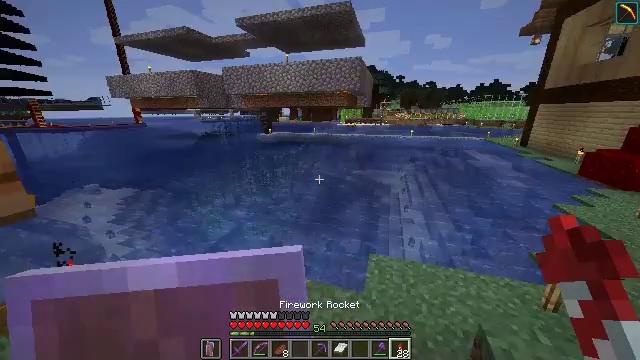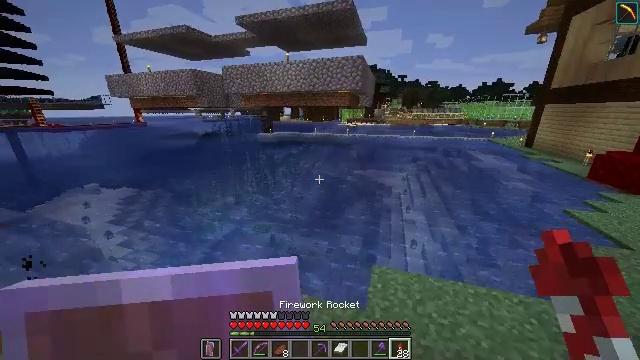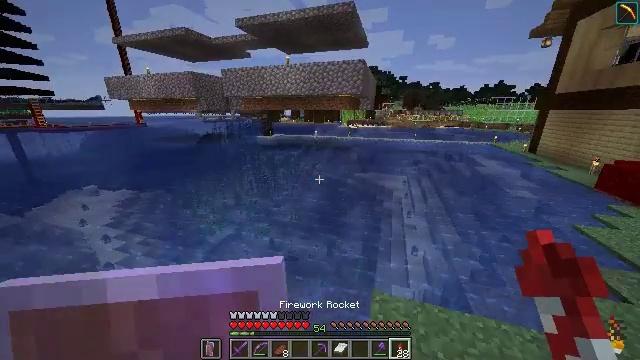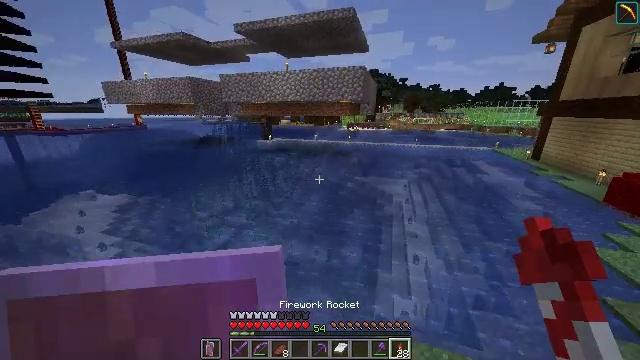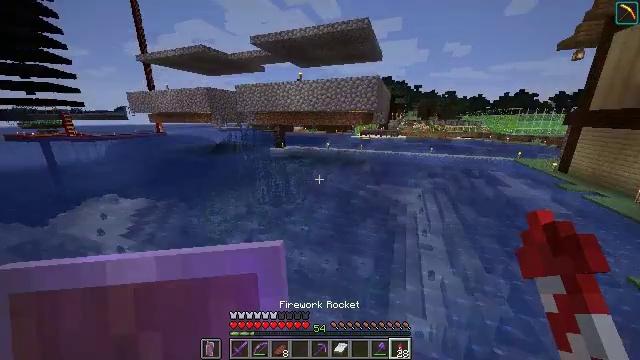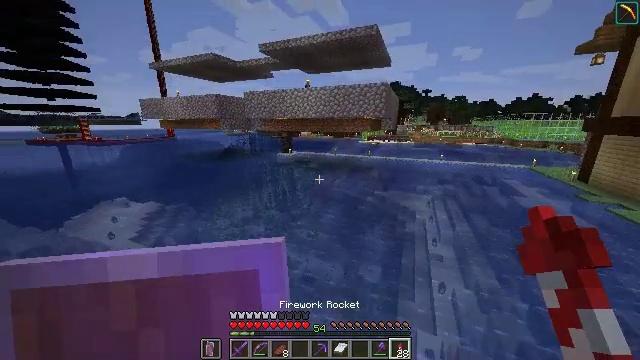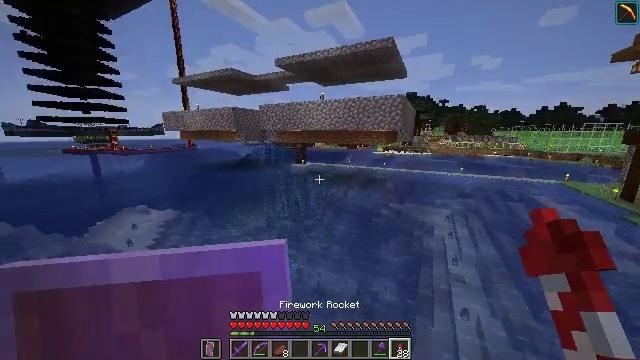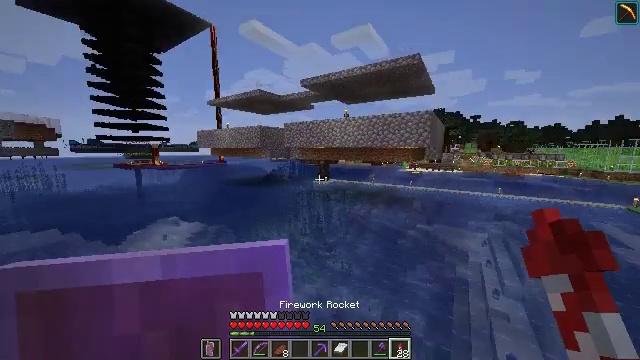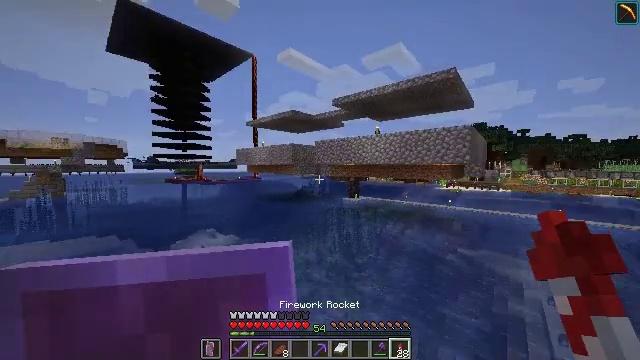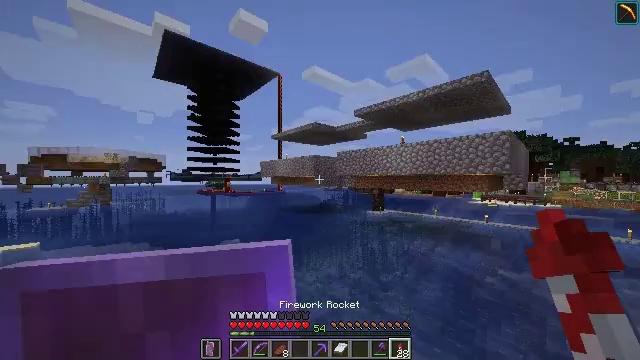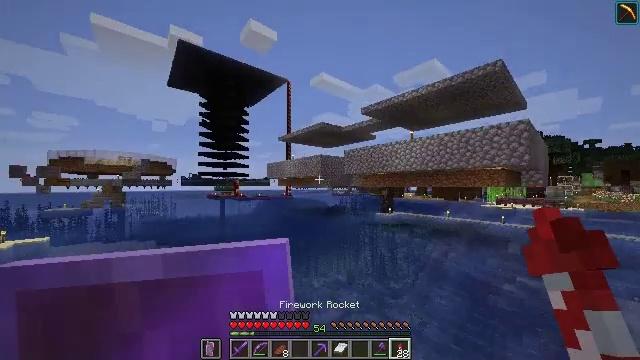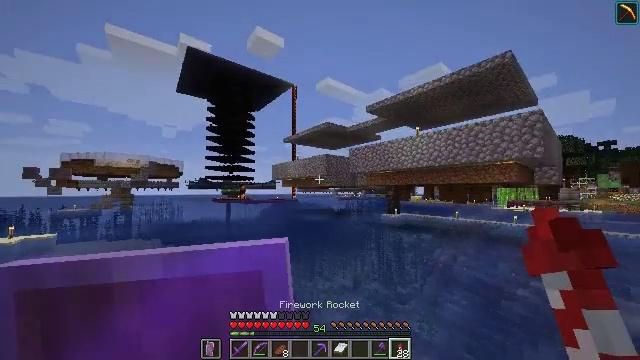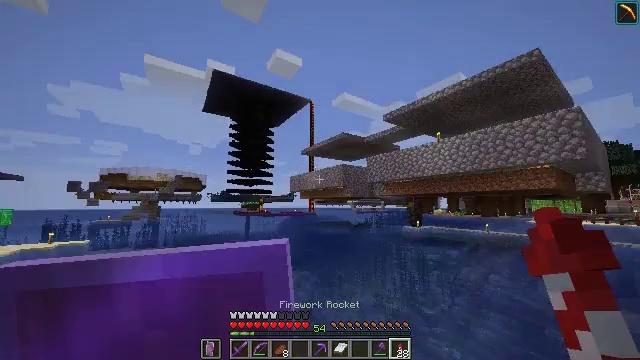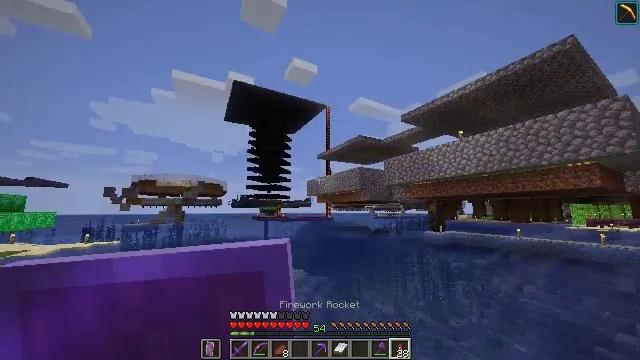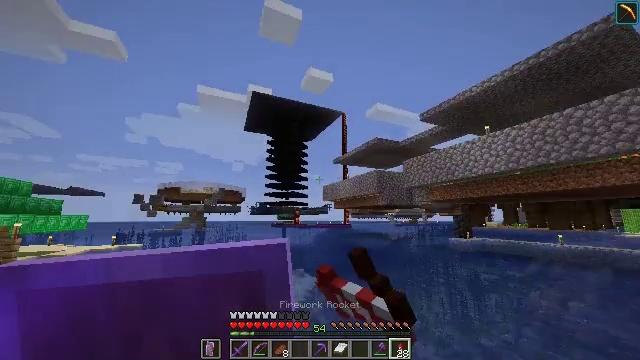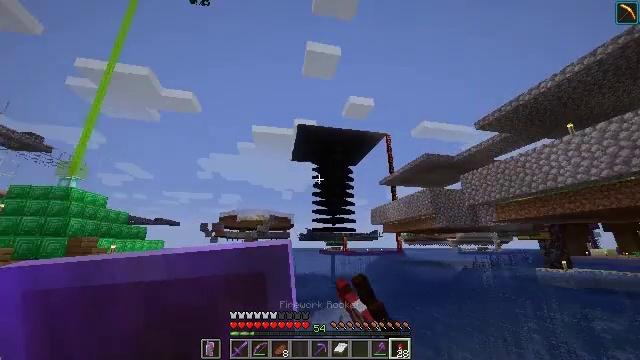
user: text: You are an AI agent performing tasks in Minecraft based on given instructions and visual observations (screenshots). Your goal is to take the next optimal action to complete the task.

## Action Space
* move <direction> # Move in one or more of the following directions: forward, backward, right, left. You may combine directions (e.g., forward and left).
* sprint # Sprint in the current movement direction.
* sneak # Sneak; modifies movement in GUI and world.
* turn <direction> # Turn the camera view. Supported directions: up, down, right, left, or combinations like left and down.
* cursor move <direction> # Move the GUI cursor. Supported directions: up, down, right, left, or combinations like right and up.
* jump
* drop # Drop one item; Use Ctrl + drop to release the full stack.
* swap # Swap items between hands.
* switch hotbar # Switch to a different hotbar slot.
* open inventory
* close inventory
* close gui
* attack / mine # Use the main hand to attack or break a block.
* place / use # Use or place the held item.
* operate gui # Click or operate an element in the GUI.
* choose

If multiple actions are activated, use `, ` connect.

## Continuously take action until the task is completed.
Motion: motion action
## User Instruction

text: In the crafting table, craft some paper.
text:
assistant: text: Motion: move forward, sprint
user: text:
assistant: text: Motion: move forward, sprint, jump
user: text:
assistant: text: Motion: move forward, sprint, jump
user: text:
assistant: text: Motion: move forward, sprint, turn left and up, jump
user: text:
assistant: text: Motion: move forward, sprint, turn left and up, jump
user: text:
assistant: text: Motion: move forward, sprint, turn left and up
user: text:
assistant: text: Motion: move forward, sprint, turn left and up
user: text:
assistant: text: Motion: move forward, sprint, turn left and up
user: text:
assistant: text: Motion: move forward, sprint, turn left and up, jump
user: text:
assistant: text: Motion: move forward, sprint, turn left and up, jump
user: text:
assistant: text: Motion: move forward, sprint, turn left and up, jump
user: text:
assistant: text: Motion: move forward, sprint, turn left and up, jump
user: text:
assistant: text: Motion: move forward, sprint, turn left and up, use / place, jump
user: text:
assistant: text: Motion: move forward, sprint, turn left and up, use / place, jump
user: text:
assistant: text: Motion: move forward, sprint, turn left and up, use / place, jump
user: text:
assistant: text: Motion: move forward, sprint, turn left and up, jump
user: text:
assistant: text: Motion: move forward, sprint, turn left and up, jump
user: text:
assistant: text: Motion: move forward, sprint, jump
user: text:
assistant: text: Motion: move forward, sprint, jump
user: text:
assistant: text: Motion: move forward, sprint, turn up, jump
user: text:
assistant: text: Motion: move forward, sprint, turn up, jump
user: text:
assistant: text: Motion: move forward, sprint, turn up, jump
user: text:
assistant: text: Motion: move forward, sprint, jump
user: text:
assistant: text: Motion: move forward, sprint, jump
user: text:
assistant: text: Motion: move forward, sprint, turn right, jump
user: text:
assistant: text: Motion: move forward, sprint, jump
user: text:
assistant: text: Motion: move forward, sprint, jump
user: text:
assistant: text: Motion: move forward, sprint, jump
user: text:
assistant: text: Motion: move forward, sprint, jump
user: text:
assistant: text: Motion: move forward, sprint, jump